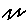
Label: zigzag